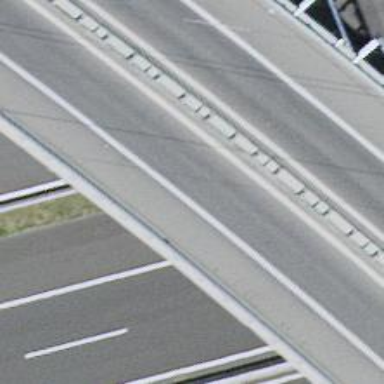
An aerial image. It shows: Asphalt bridge for motorway link.